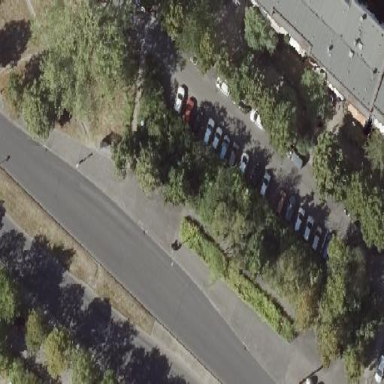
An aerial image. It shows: Street side parking area.